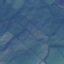
Land use / land cover class: Pasture